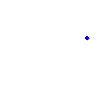
Particle: proton